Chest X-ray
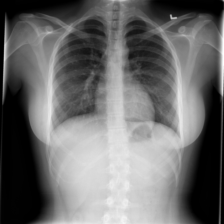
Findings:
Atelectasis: negative
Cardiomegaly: negative
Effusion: negative
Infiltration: positive
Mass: negative
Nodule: negative
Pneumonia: negative
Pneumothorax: negative
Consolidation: negative
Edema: negative
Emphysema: negative
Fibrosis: negative
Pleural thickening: negative
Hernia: negative